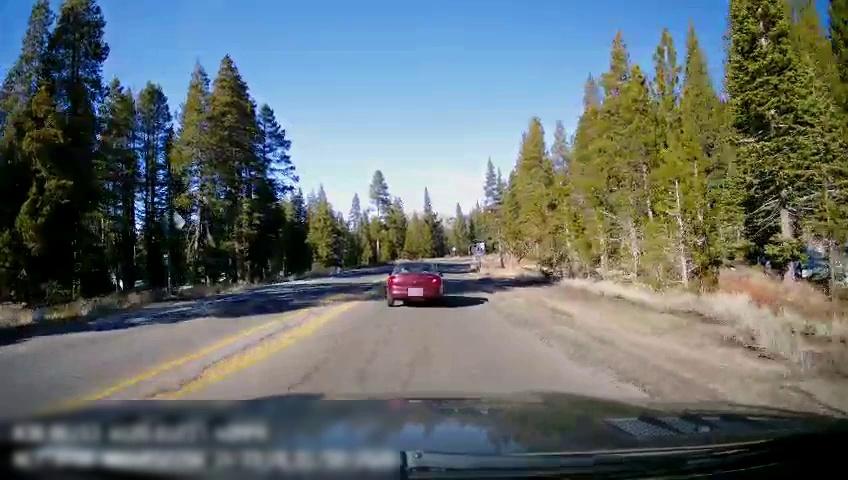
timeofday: Day
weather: Sunny
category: Drivable Space
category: Vehicles | Car
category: Lanes | Current Lane
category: Lanes | Opposite Lane